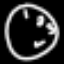
Label: clock